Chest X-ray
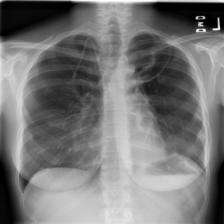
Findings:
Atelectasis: negative
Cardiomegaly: negative
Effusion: negative
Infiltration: negative
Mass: negative
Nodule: negative
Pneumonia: negative
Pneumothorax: positive
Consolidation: negative
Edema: negative
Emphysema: negative
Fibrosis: negative
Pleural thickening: negative
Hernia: negative